Question: I am working with Silverlight and WPF stock exchange application. I'm trying to create a graph like scattered line graph.
How can I draw this chart? Can it be done by Silverlight Toolkit graph? Or can any one suggest me any easy but nice looking charting library?
I have drawn the chart image in paint for your reference.

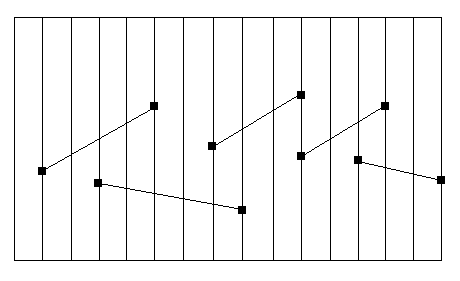
Answer: You can create the above chart easily using <URL>. I have attached the following XAML code for the same.
'''
<vc:Chart xmlns:vc="clr-namespace:Visifire.Charts;assembly=SLVisifire.Charts" Theme="Theme1" Width="500" Height="300">
<vc:Chart.Series>
<vc:DataSeries RenderAs="Line">
<vc:DataSeries.DataPoints>
<vc:DataPoint XValue="1" YValue="6"></vc:DataPoint>
<vc:DataPoint XValue="2" YValue="10"></vc:DataPoint>
<vc:DataPoint XValue="1.5" YValue="" ></vc:DataPoint>
<vc:DataPoint XValue="1.5" YValue="5" ></vc:DataPoint>
<vc:DataPoint XValue="3" YValue="3" ></vc:DataPoint>
<vc:DataPoint XValue="2.8" YValue="" ></vc:DataPoint>
<vc:DataPoint XValue="2.8" YValue="8" ></vc:DataPoint>
<vc:DataPoint XValue="3.5" YValue="12" ></vc:DataPoint>
<vc:DataPoint XValue="3.5" YValue="" ></vc:DataPoint>
<vc:DataPoint XValue="3.5" YValue="8" ></vc:DataPoint>
<vc:DataPoint XValue="4.2" YValue="12" ></vc:DataPoint>
<vc:DataPoint XValue="4" YValue="" ></vc:DataPoint>
<vc:DataPoint XValue="4" YValue="8" ></vc:DataPoint>
<vc:DataPoint XValue="5" YValue="6" ></vc:DataPoint>
</vc:DataSeries.DataPoints>
</vc:DataSeries>
</vc:Chart.Series>
</vc:Chart>
'''
As you can see, I have used single series here with broken lines.
Below is the image for the above chart XAML.